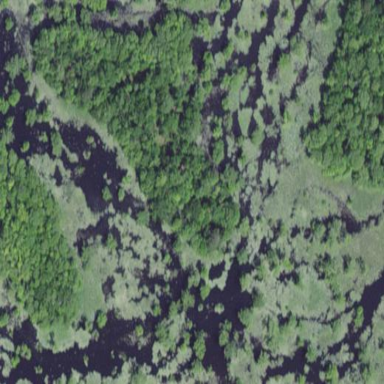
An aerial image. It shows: Swampy wetland area.